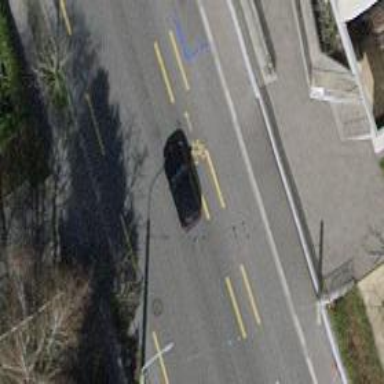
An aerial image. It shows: Residential road with asphalt surface and designated cycle lane. Trolley wires are also present.